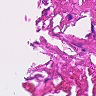
Metastatic tissue present: no